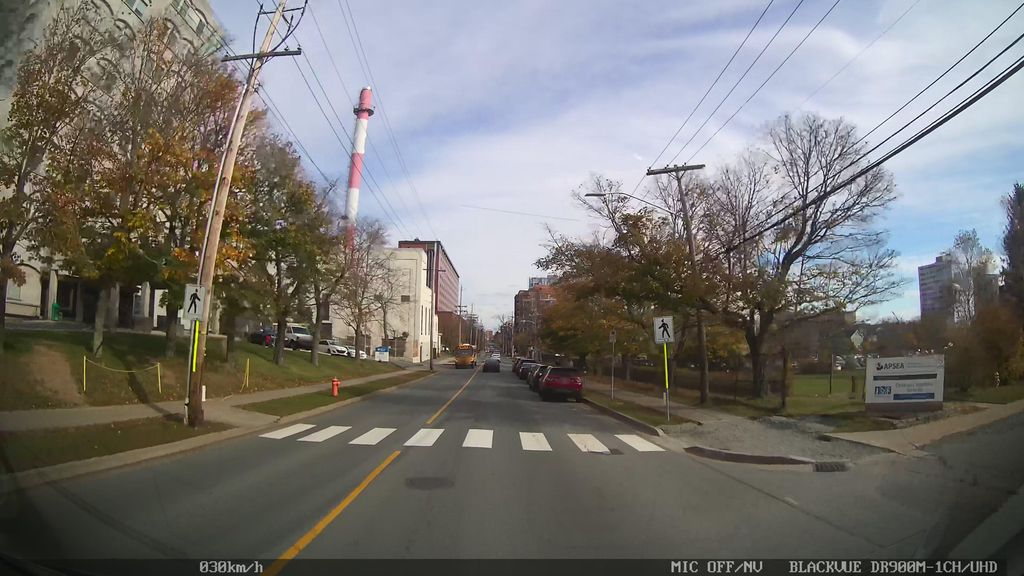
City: halifax